Interaction volume radius: 5 \u00c5
Interaction volume height: 15 \u00c5
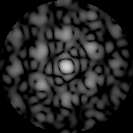
Disorder parameter: 0.4893